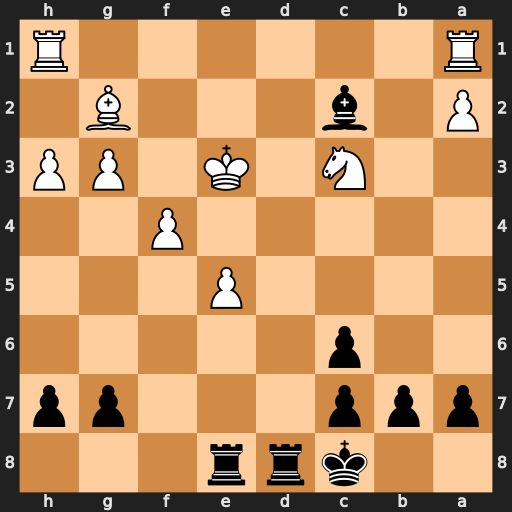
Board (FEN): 2krr3/ppp3pp/2p5/4P3/5P2/2N1K1PP/P1b3B1/R6R
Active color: b
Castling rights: -
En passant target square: -
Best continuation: Rd3+ Ke2 Rxc3